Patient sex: F
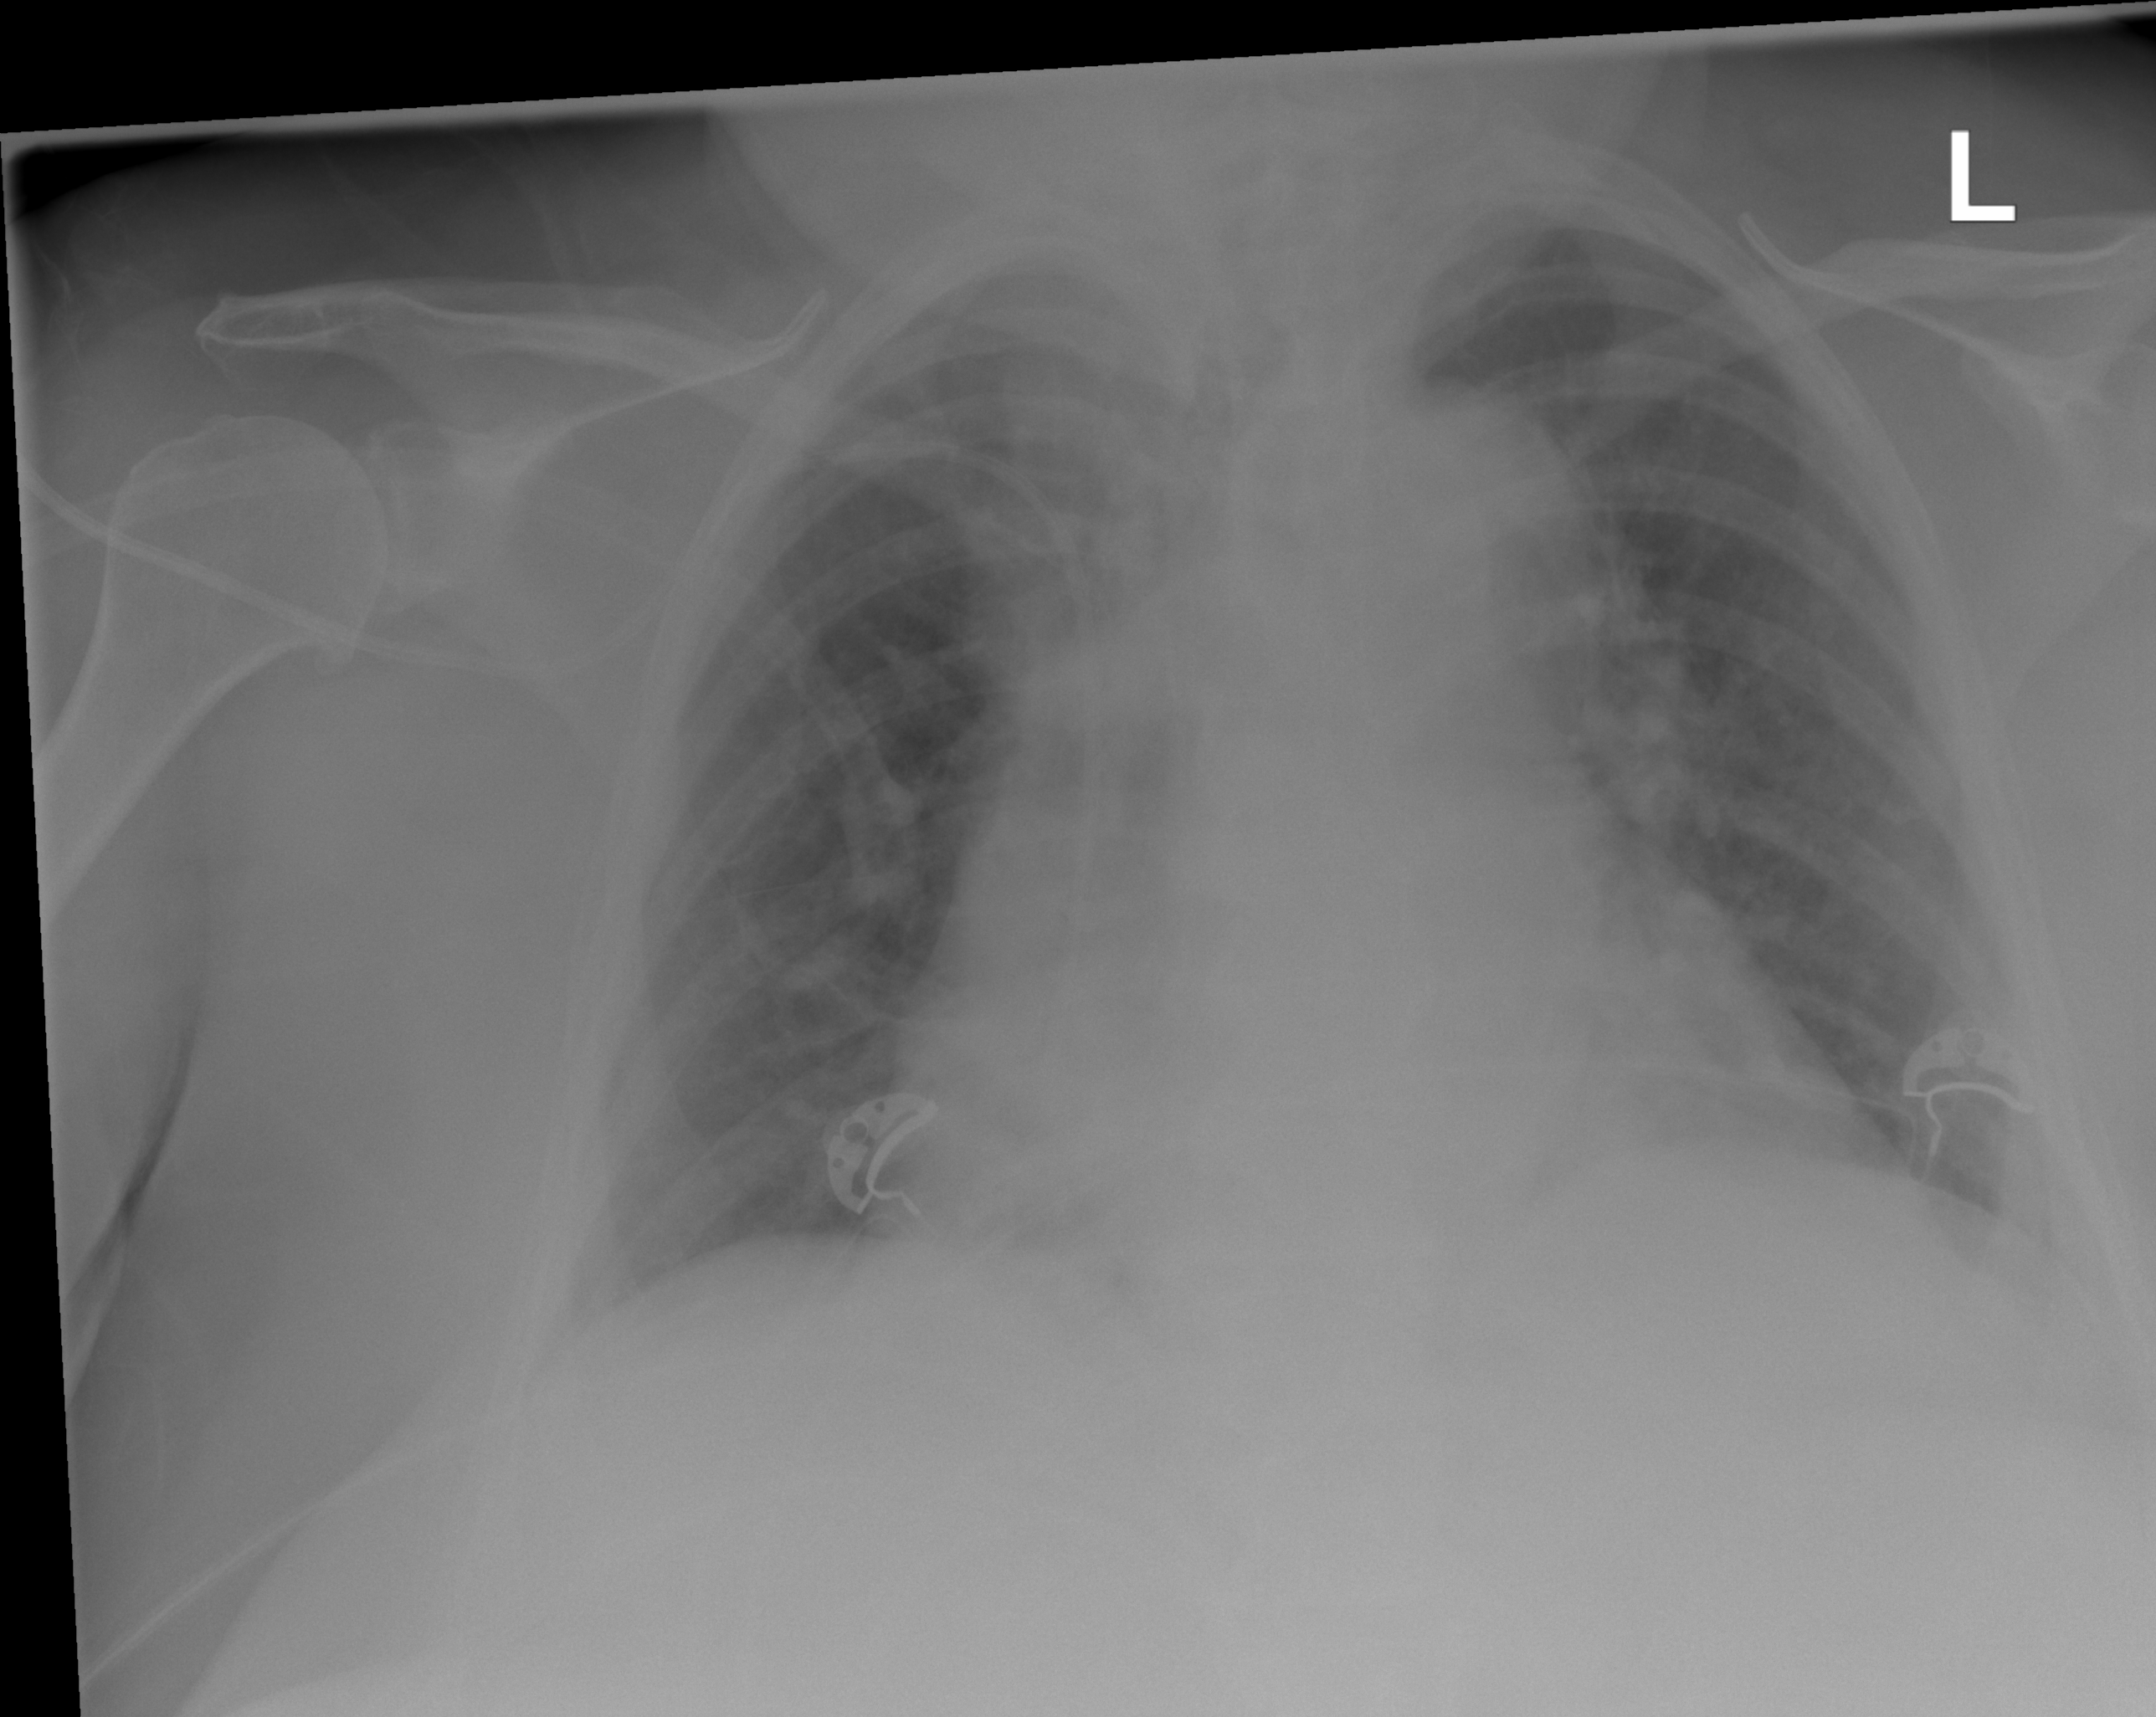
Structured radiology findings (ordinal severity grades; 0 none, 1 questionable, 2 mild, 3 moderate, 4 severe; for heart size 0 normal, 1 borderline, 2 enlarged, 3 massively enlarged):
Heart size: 3
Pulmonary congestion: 2
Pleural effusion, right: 0
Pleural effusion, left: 0
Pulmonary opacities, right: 0
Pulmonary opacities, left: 0
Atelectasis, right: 0
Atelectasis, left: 0